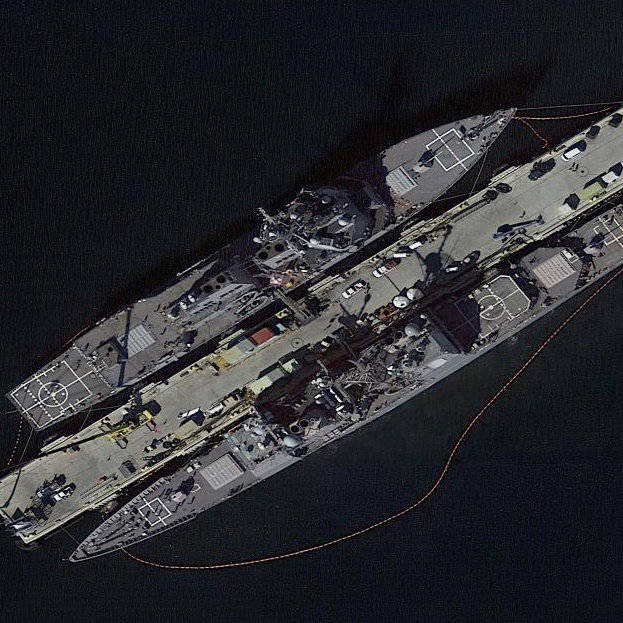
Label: Arleigh_Burke-class_destroyer